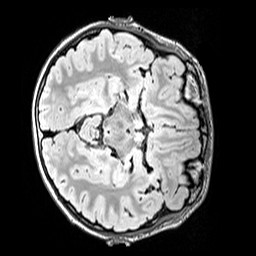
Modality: FLAIR
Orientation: axial
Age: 11
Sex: male
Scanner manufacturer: siemens
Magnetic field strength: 3 T
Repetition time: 5 s
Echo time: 0.388 s